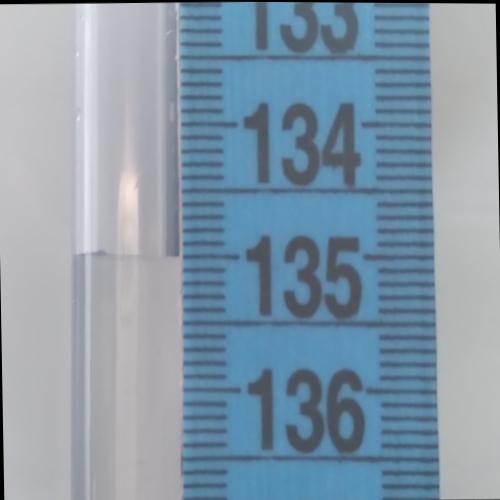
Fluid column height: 135.0 cm